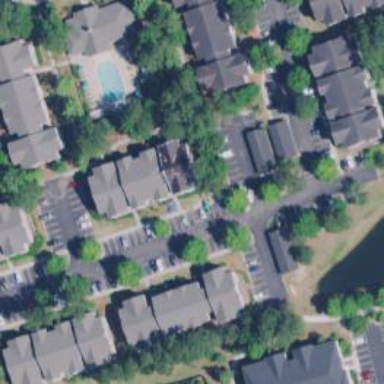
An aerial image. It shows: Living street.